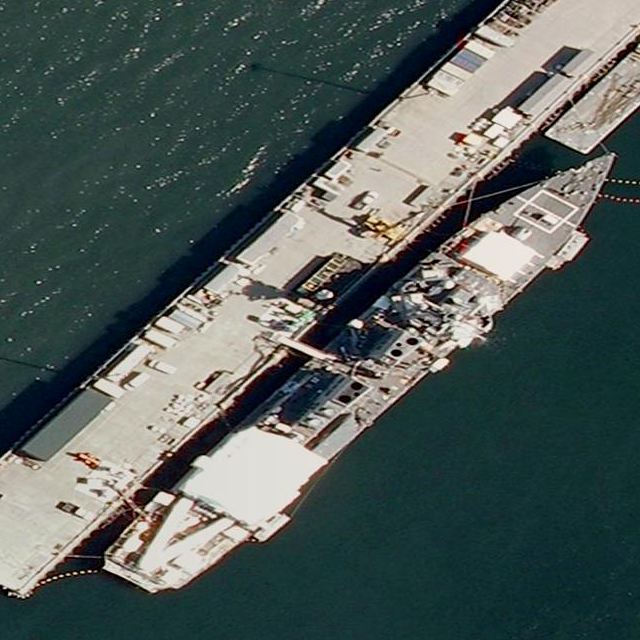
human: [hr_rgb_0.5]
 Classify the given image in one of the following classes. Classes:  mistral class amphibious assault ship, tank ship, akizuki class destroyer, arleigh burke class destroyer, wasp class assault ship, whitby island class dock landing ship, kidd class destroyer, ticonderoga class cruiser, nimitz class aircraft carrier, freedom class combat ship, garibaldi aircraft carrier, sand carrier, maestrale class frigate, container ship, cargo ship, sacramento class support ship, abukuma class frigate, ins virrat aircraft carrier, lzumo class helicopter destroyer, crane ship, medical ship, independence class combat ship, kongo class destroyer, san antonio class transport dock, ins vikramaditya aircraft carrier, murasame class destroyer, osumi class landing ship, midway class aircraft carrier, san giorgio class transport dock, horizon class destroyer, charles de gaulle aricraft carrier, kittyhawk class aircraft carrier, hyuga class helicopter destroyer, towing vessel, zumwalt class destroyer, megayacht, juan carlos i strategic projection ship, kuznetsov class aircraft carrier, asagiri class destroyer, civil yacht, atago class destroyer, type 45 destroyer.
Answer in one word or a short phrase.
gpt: Arleigh Burke class destroyer